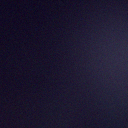
Screen state: off